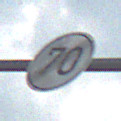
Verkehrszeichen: EndeGeschwindigkeit70
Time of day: MorningAfternoon
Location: Outdoor (Nature)
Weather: PartlyCloudy
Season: NotSpecified
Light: Natural